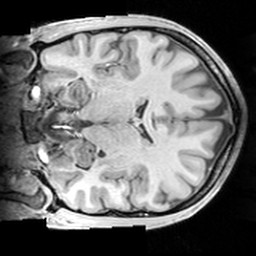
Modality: T1w
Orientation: coronal
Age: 27
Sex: male
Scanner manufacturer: siemens
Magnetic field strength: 3 T
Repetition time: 1.63 s
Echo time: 0.00311 s